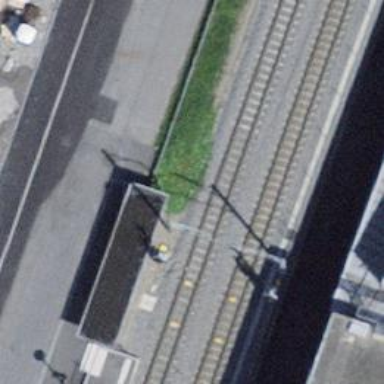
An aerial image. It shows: Narrow-gauge railway with 1 track. The tracks are electrified with contact line.